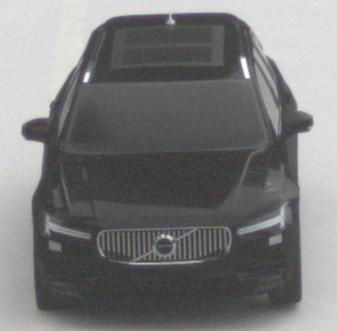
Make: Volvo
Model: V90
Detailed model: -
Model produced from: 2016
Model produced until: 2020
Doors: 5
Color: black
Road condition: dry road
Daytime: morning or afternoon
Contrast: low contrast